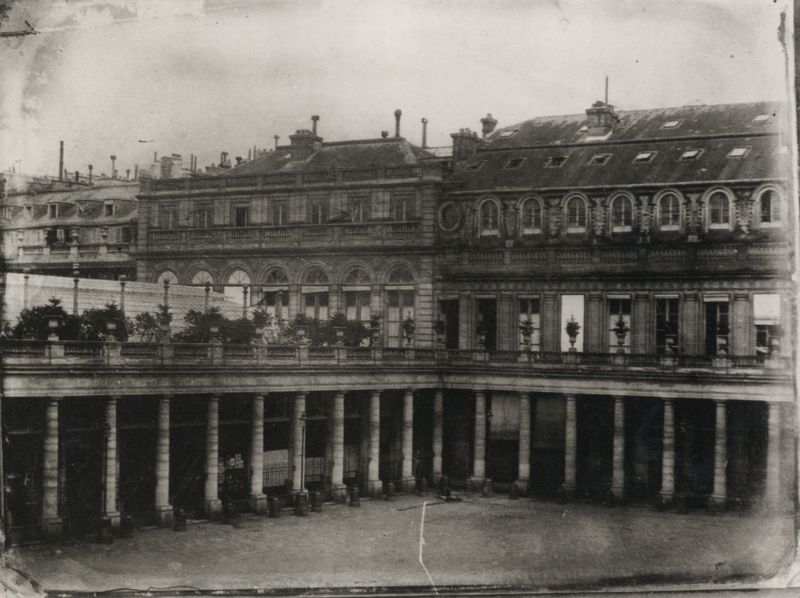
Titel: Das Palais Royal in Paris
Künstler: Louis Jacques Mandé Daguerre
Standort: Prag
Institution: Technisches Museum
Schlagwörter: baum, dunkel, himmel, schatten, weiß, wolken, bäume, frauen, menschen, stadt, fenster, grau, laternen, licht, männer, paris, pfeiler, schwarz, strasse, säule, säulen, anlage, dach, gebäude, haus, tiere, weg, zaun, alt, architektur, sockel, steine, bild, häuser, brücke, brüstung, büsche, gebüsch, kind, pflanzen, kamin, kamine, schornstein, engel, balkon, bäumchen, terrasse, ecke, ansicht, bogen, fassade, fassaden, dächer, giebel, mauer, schornsteine, gelände, vergilbt, hof, platz, gardine, symmetrie, vasen, geländer, unscharf, foto, fotografie, photographie, bögen, gang, innenhof, umgang, berlin, münchen, balustrade, dachfenster, leblos, schwarz-weiss, topografie, photo, skulpturen, fotographie, erz, geschoss, säulengang, aufriss, etage, kollonade, postamente, säulenumgang, kolonade, stadthaus, rhythmus, kollonnaden, dachluken, statisch, traße, archiektur, jkl, t, 19. jahrhundert, s, g, b, x, u, m, e, o, d, rz, p, as, f, j, c, fg, 8, qw, w, ., aasdf, wer, ioiou, pjkl, öhj, nm, mbv, bnvb, vxc, <y, ae, jghm, jtf, gbvds, csqdfer, kltuil, bfsdv, certb, toö, ltikru, vqc, to, l.t,i, vqe, wb, l68, ki, bwtqvew, b3e78, 68, tzw, rtqe, 0,m, 89, i7uezbwvt, bz4u